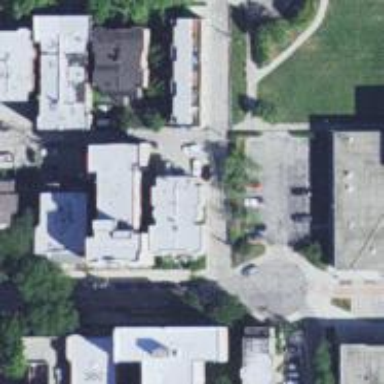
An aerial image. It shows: Alley classified as service road.